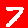
Digit: 7